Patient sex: F
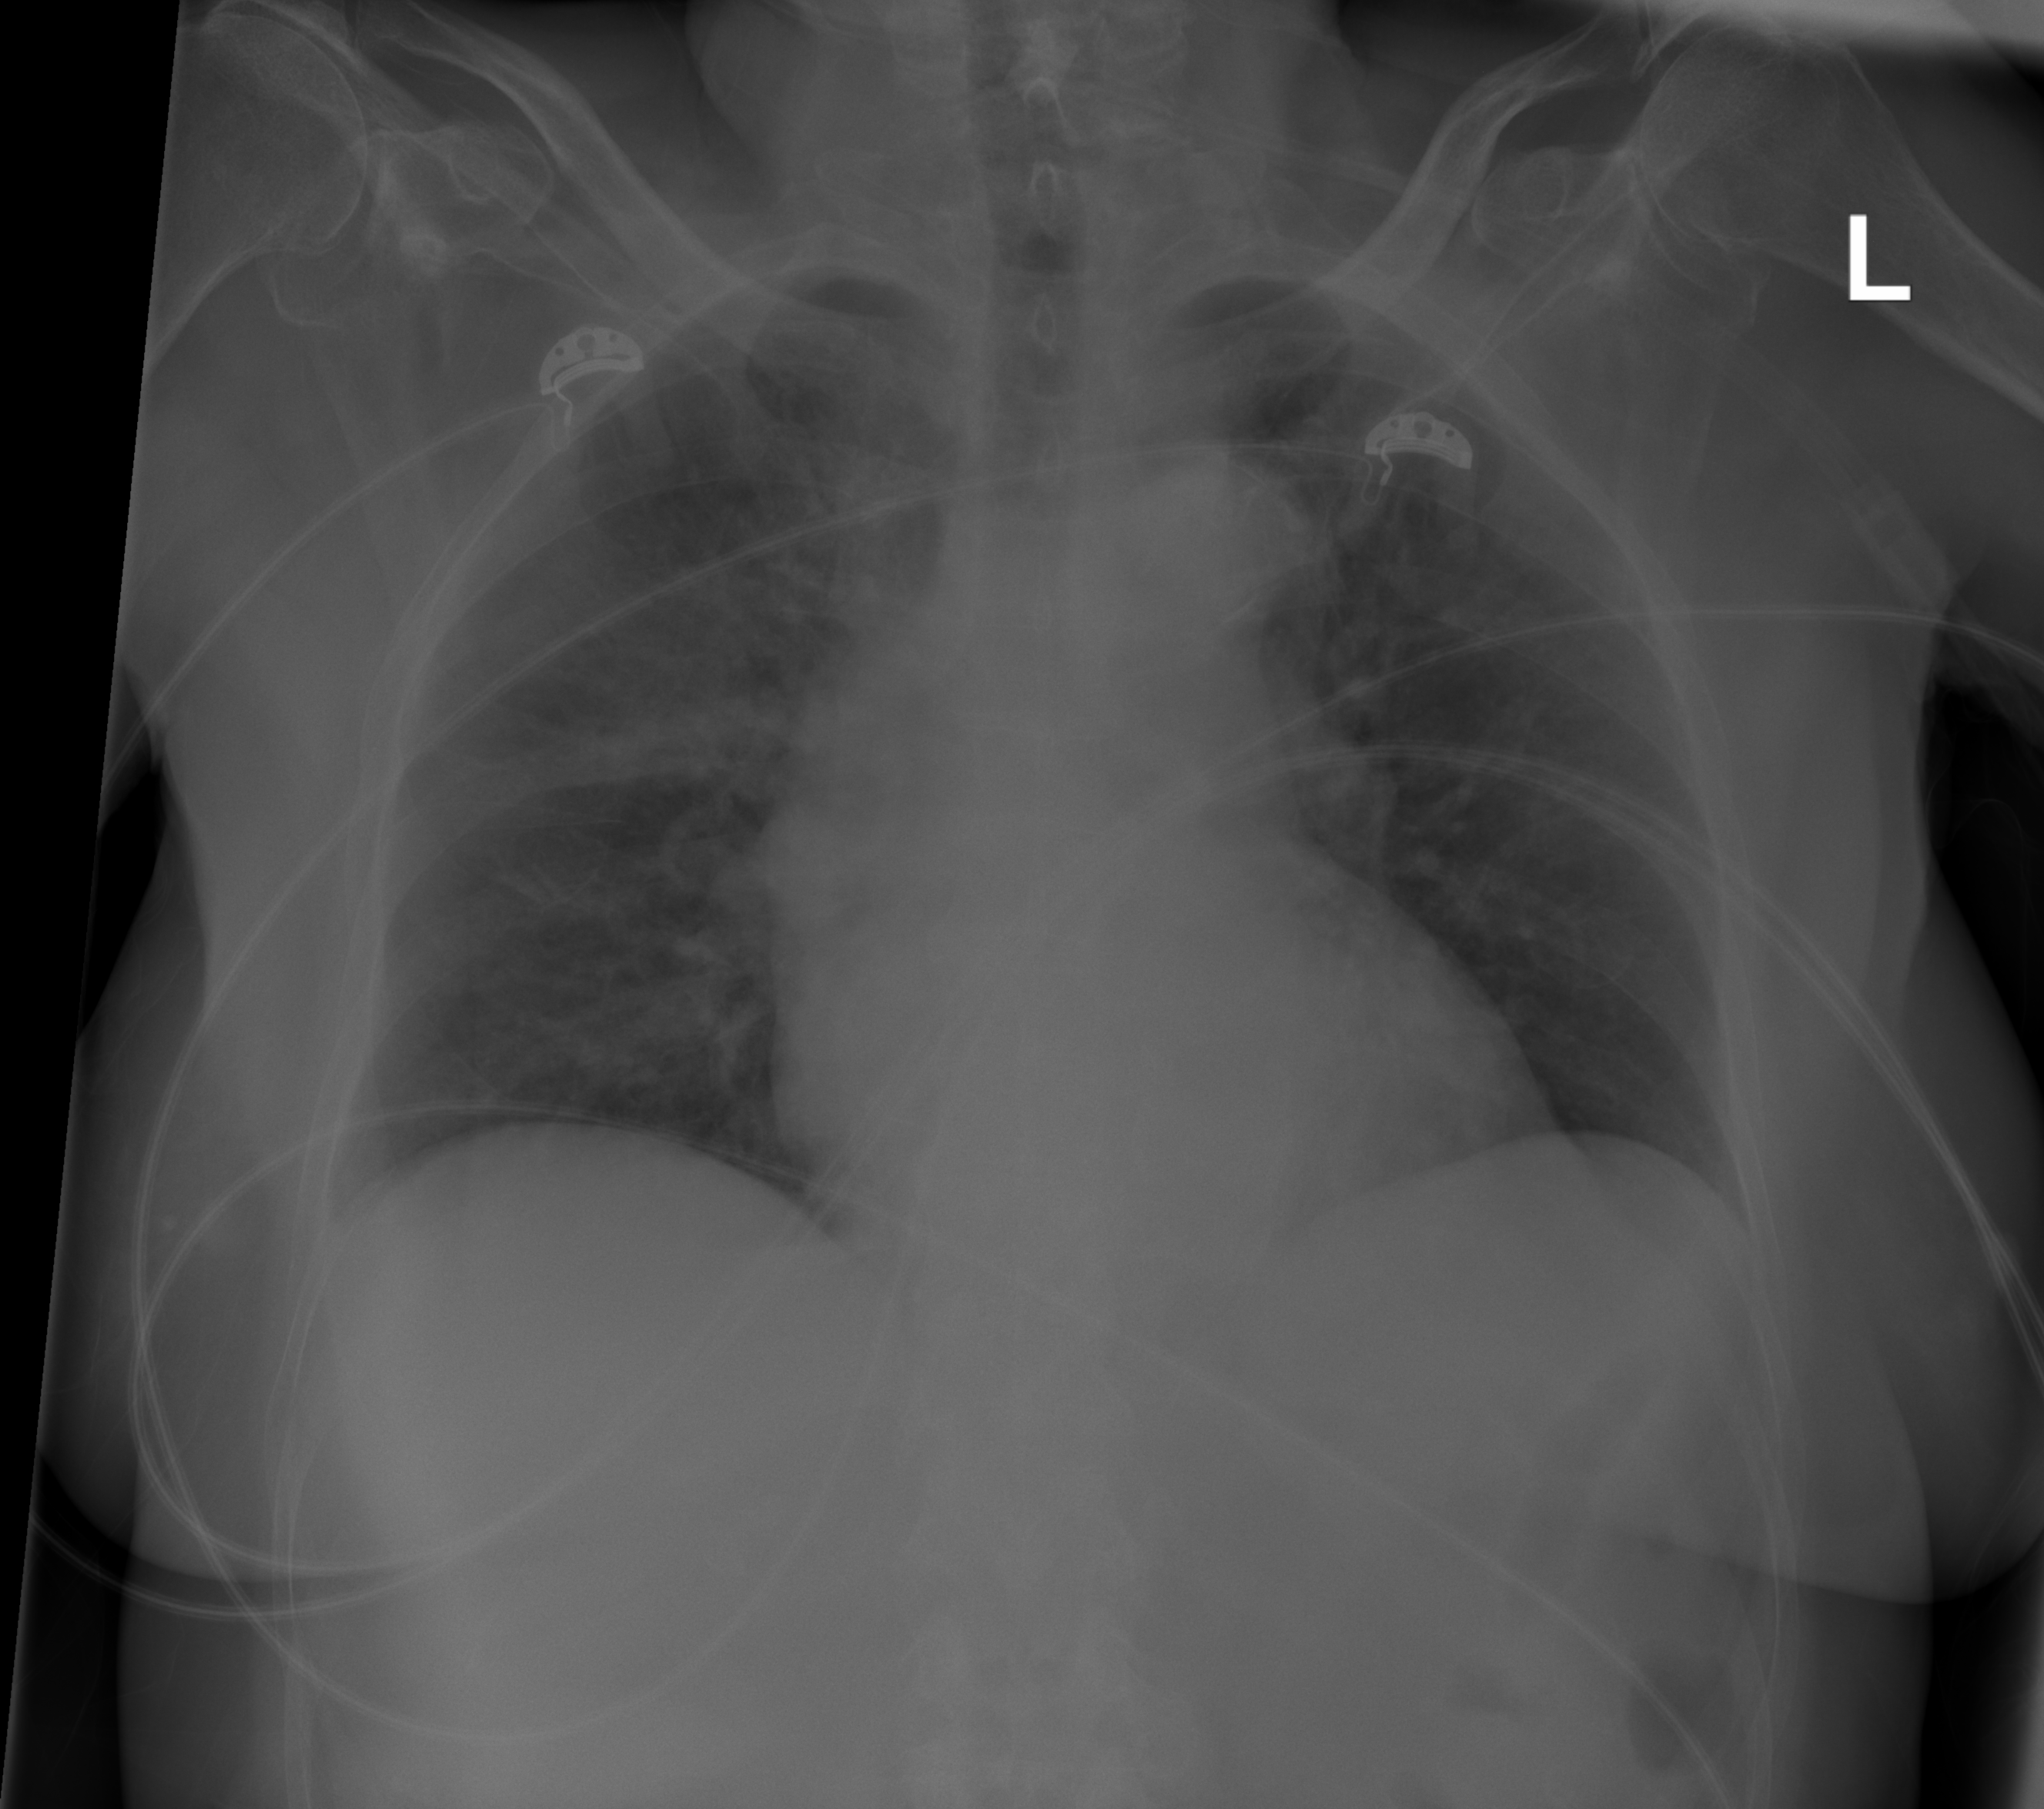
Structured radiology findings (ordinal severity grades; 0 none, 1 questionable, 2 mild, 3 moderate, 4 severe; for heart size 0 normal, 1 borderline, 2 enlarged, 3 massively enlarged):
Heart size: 0
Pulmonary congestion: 0
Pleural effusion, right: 0
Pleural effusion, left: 0
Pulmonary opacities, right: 3
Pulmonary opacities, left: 2
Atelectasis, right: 3
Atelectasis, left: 2